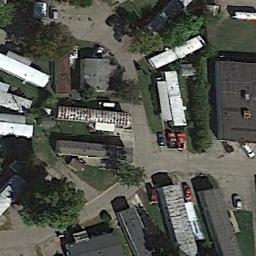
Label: mobile_home_park